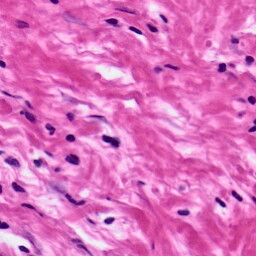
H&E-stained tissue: Ovarian